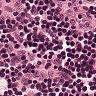
Metastatic tissue present: no